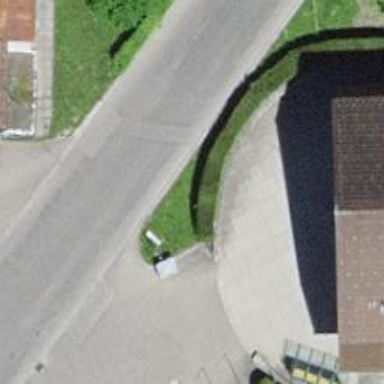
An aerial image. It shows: Bus stop with platform for public transport.